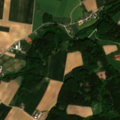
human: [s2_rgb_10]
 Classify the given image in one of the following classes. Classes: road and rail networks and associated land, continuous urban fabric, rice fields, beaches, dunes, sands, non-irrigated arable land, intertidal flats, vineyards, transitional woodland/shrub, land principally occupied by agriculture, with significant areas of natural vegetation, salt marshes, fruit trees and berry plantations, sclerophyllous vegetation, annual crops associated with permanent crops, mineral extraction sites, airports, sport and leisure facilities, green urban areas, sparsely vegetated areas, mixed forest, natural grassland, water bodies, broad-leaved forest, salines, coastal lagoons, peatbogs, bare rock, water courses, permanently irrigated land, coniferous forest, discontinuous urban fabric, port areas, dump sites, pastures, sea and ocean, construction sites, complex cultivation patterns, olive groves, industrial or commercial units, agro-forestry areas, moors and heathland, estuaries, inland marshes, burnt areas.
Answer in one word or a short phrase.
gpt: discontinuous urban fabric, non-irrigated arable land, mixed forest